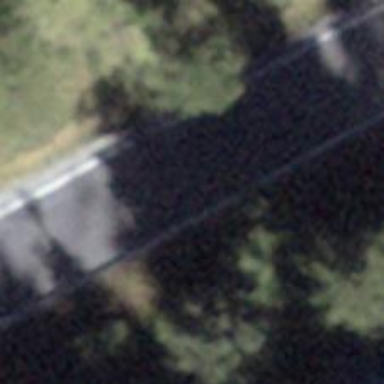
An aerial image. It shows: Tertiary road.